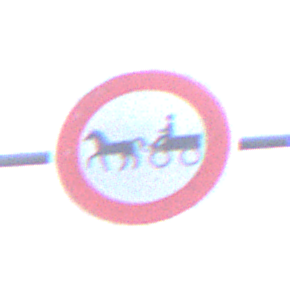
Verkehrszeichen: VerbotGespannfuhrwerke
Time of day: SunriseSunset
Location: Outdoor (Urban)
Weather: PartlyCloudy
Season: NotSpecified
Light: Natural